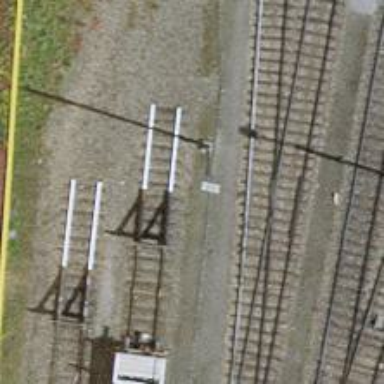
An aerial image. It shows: Railway buffer stop.